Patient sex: M
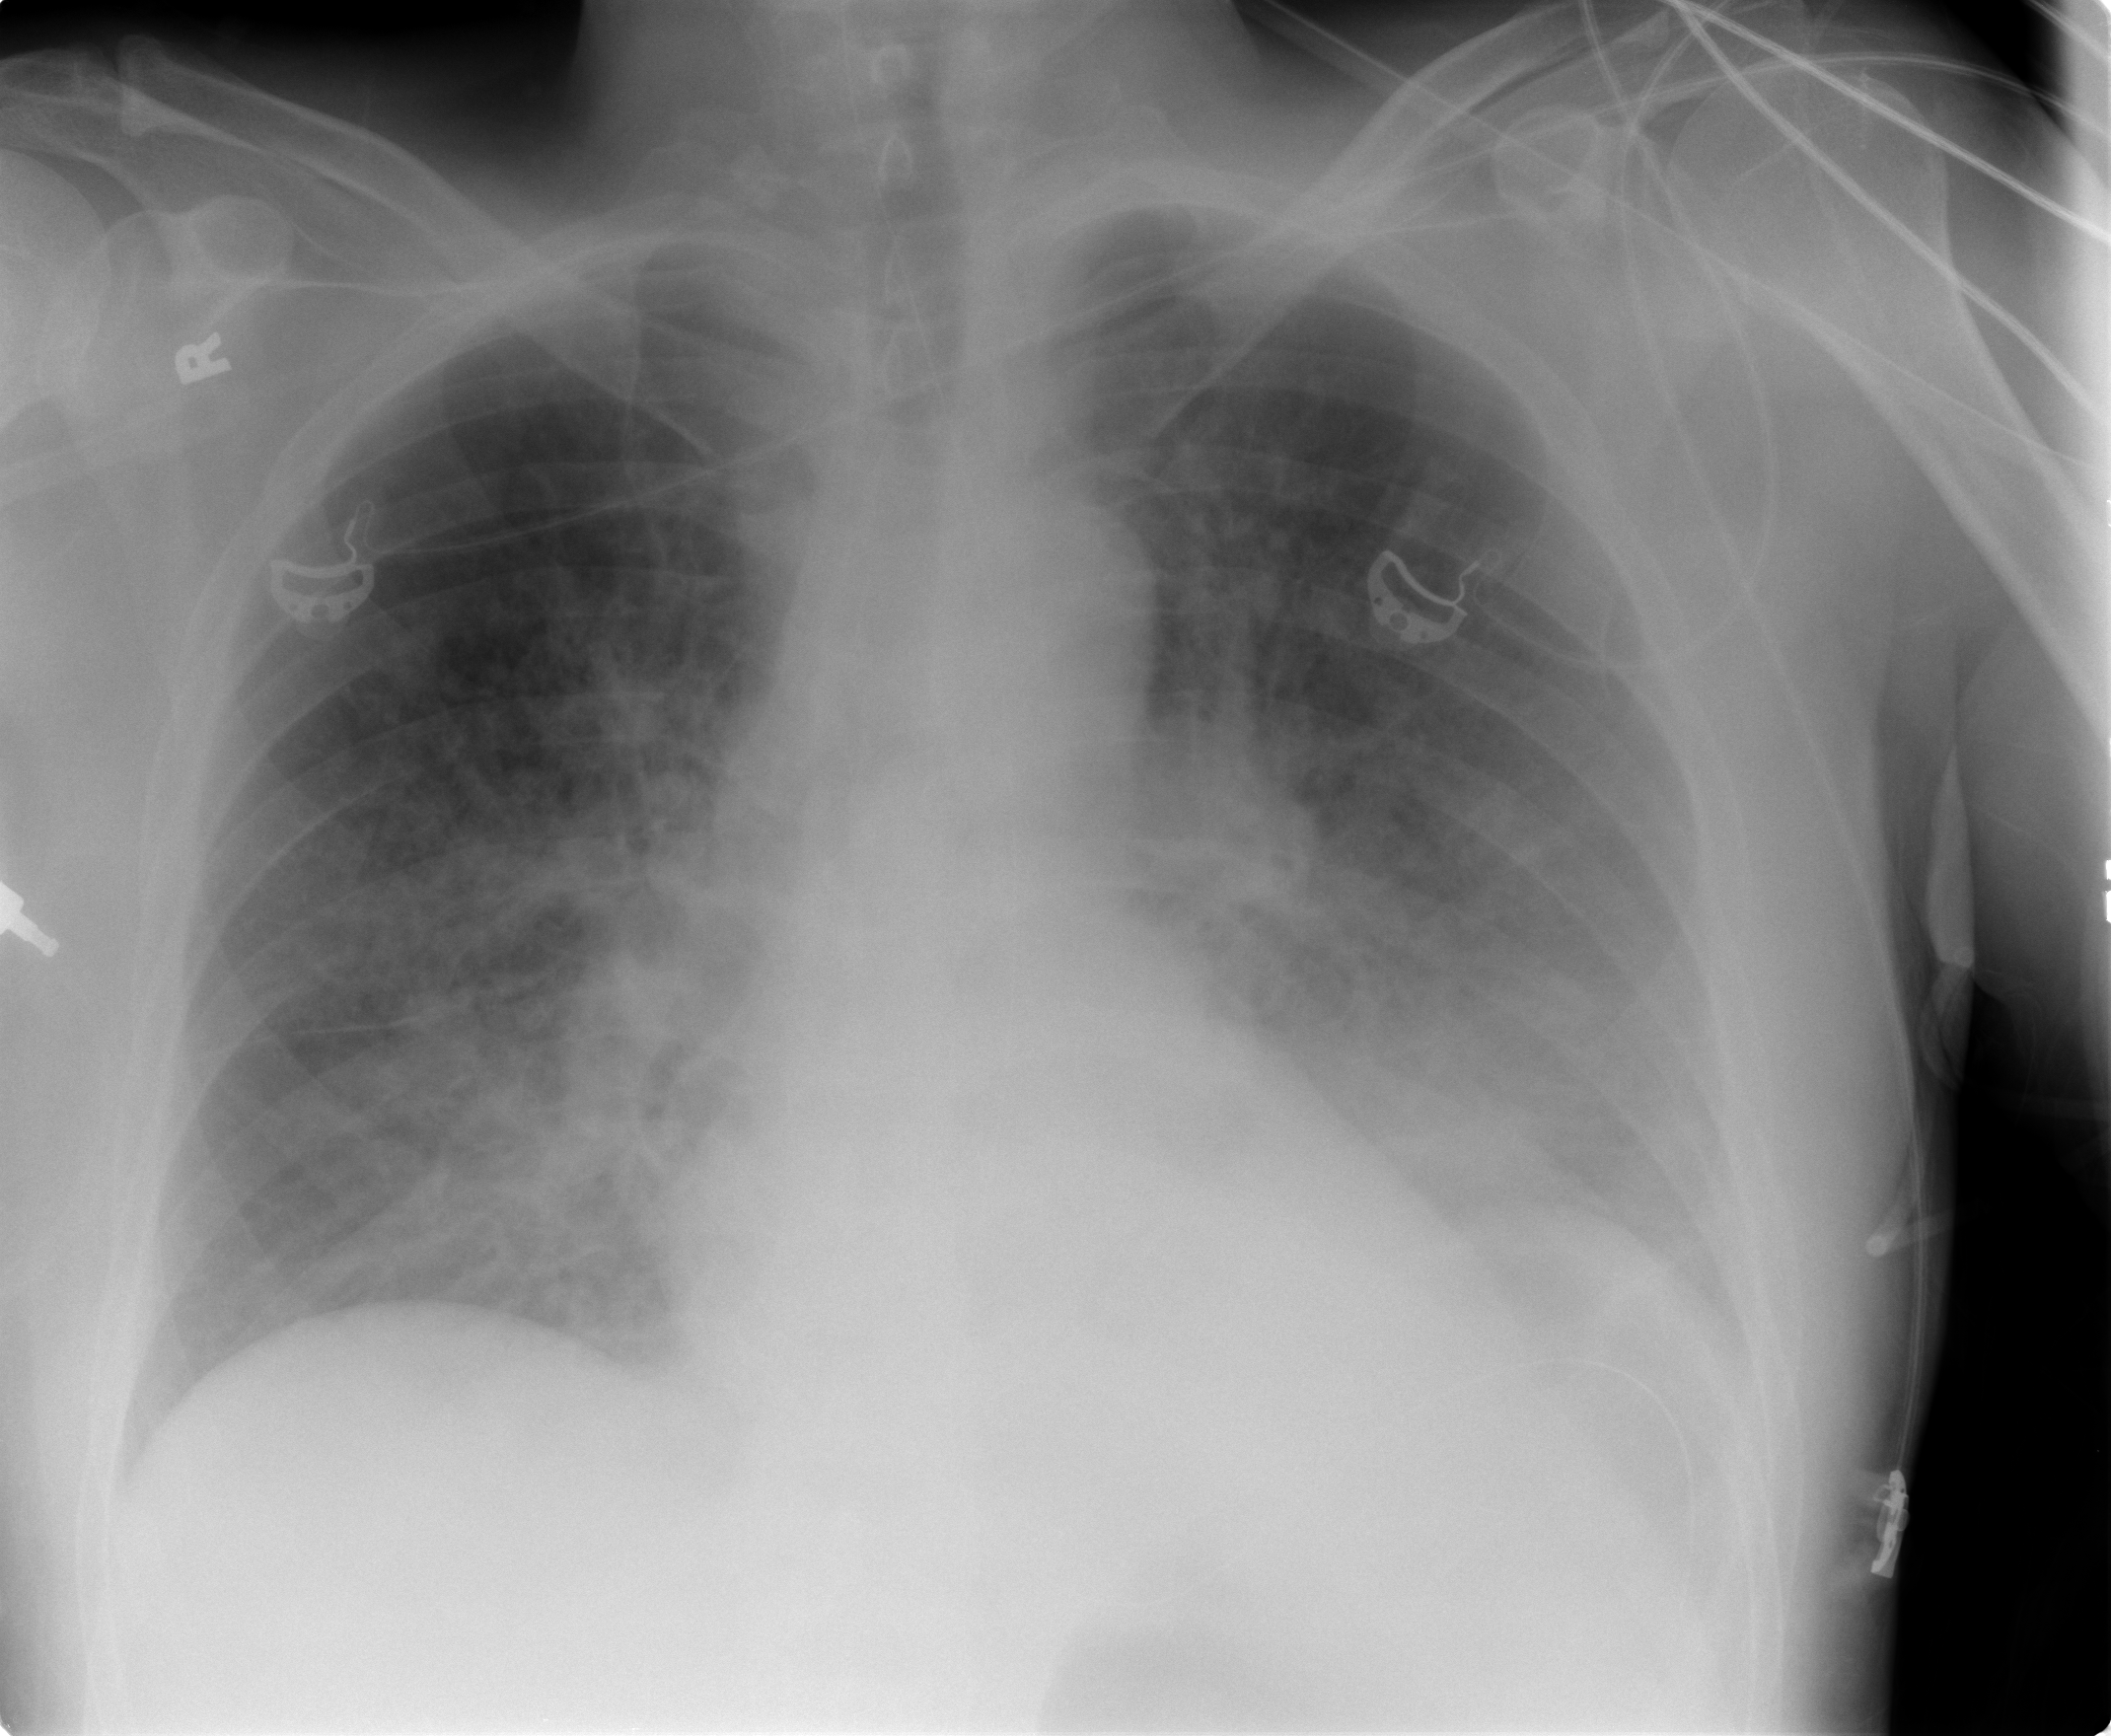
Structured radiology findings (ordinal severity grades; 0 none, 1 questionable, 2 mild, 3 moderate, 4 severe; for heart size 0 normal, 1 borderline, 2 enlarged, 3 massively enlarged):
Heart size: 0
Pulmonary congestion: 2
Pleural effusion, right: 2
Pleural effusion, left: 2
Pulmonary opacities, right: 3
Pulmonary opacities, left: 3
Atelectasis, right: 2
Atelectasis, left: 2